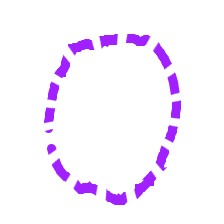
Shape: circle